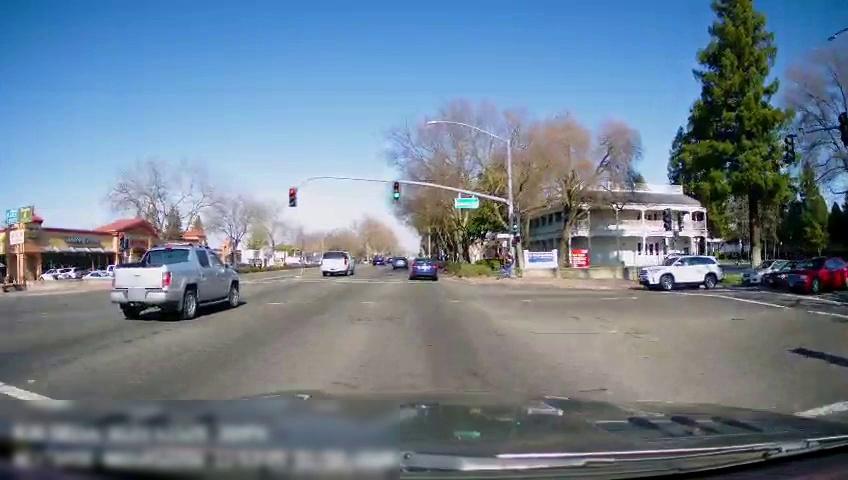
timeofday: Day
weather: Sunny
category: Drivable Space
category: Drivable Space
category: Vehicles | Truck
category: Vehicles | Car
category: Vehicles | Car
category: Vehicles | Truck
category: Vehicles | Car
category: Vehicles | SUV
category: Pedestrians
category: Vehicles | Car
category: Vehicles | Car
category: Vehicles | Car
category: Lanes | Alternate Lane
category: Traffic | Signs
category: Traffic | Lights
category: Traffic | Lights
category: Traffic | Signs
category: Traffic | Lights
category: Traffic | Lights
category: Traffic | Lights
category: Traffic | Lights